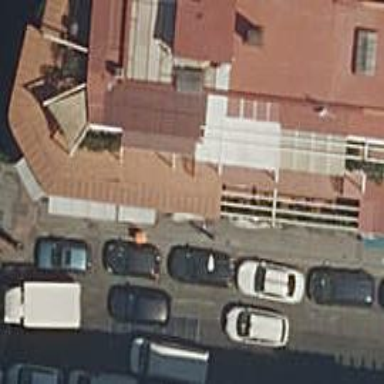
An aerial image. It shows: Motorcycle parking facility.